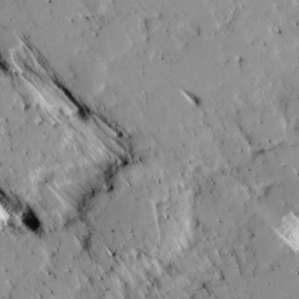
Label: non_frost